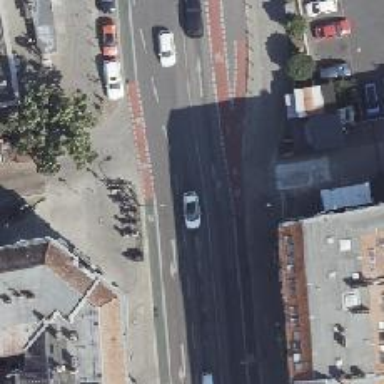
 and there is crossing on the right side."